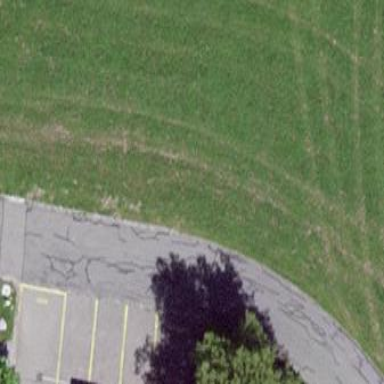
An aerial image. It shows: Paved parking area.